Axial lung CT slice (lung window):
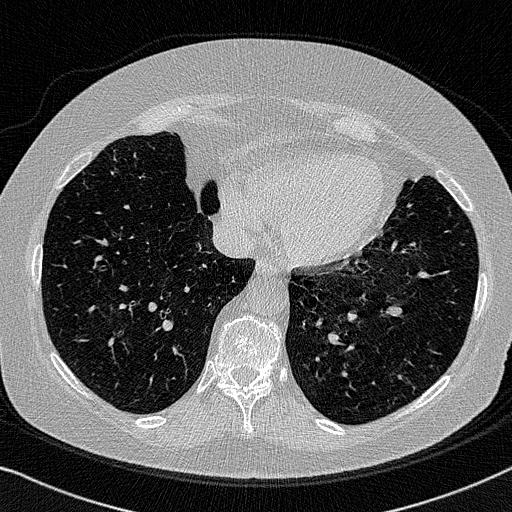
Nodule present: no